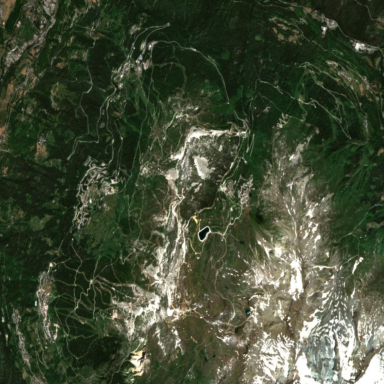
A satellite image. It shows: Area designated for winter sports.